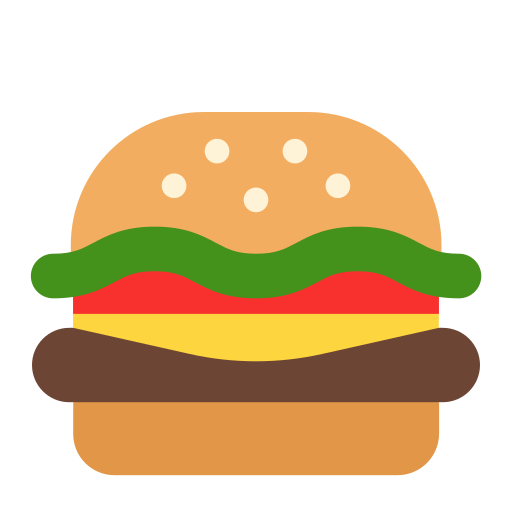
hamburger flat